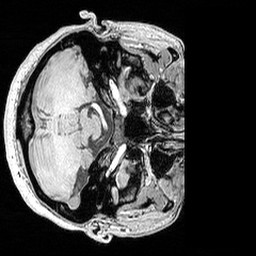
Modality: MP2RAGE
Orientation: axial
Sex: female
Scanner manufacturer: siemens
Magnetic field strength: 3 T
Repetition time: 5 s
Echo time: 0.00292 s